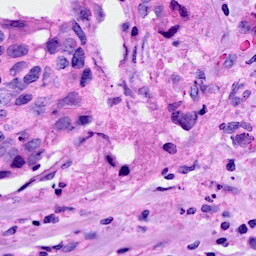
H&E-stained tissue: Breast